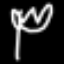
Label: leaf